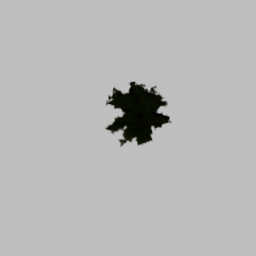
Label: nature